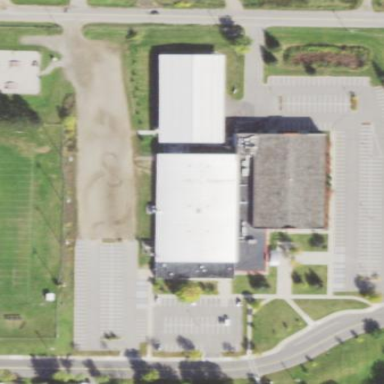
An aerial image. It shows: Building suitable for skating sports.